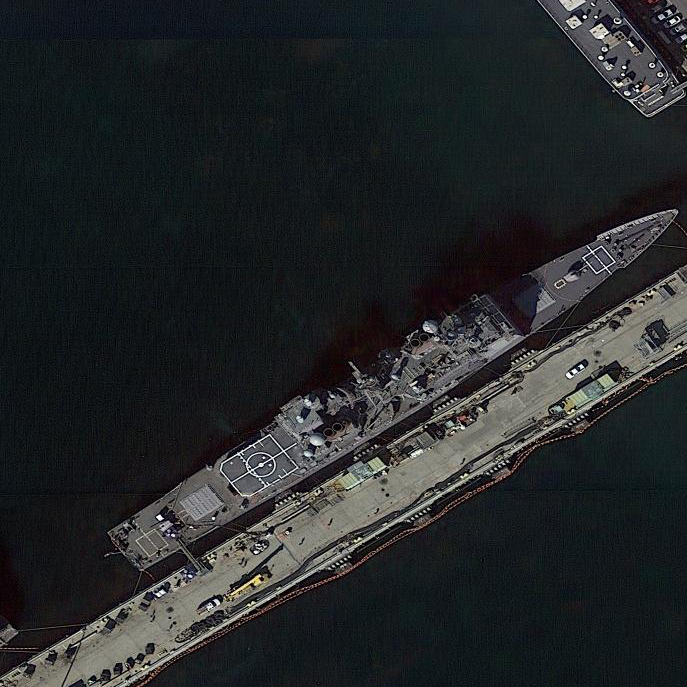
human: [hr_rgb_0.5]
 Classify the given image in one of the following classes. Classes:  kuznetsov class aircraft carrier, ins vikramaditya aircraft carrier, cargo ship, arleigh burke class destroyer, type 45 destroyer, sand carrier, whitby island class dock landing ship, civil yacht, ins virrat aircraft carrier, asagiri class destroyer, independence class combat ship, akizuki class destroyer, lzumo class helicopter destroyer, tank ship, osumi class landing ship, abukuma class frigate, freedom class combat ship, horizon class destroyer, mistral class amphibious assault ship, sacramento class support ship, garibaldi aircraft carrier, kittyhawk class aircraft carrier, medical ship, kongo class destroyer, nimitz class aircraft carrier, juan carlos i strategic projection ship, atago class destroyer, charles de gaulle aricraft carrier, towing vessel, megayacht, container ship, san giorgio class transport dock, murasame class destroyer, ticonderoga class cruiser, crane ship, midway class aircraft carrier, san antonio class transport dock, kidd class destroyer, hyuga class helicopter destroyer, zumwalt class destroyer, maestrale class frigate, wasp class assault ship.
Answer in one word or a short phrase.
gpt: Ticonderoga class cruiser